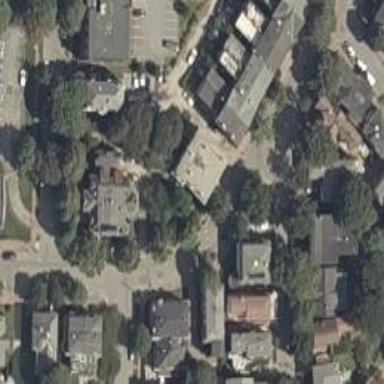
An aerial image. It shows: Alley classified as service road.